Question: I have a div id that holds a background image. The image is 1020px wide which is exactly how big I want the div box to be. I want to center it on the page underneath the header, but I don't want the table or any text within it to be centered. I think that I can create div id/class for the tables and other elements within the div id to align them differently, but I still can't get the div id to center. I've tried the text-align: center property but I'm not having any luck.
This is my CSS:
'''
@charset "utf-8";
/* CSS Document */
body {
background:url(img/background_texture.jpg) no-repeat center center fixed;
background-size: cover;
}
#header {
text-align: center;
padding: 0px;
margin: 0px;
}
#header img {
vertical-align: bottom;
}
#content {
background-image:url(img/ContentBox.png);
background-repeat: no-repeat;
background-position:center;
padding: 0;
margin: 0;
width: 1020px;
}
'''
This is the basic html structure
'''
<!DOCTYPE html>
<html>
<head>
<meta charset="utf-8">
<title>Metra Train Schedule</title>
<link href="styles.css" rel="stylesheet" type="text/css" />
</head>
<body>
<div id="header"><img src="img/Header.jpg" /></div>
<div id="content">
<table>
</table>
<table>
</table>
</div>
</body>
</html>
'''
This is the browser preview, you can see what i'm talking about better here.

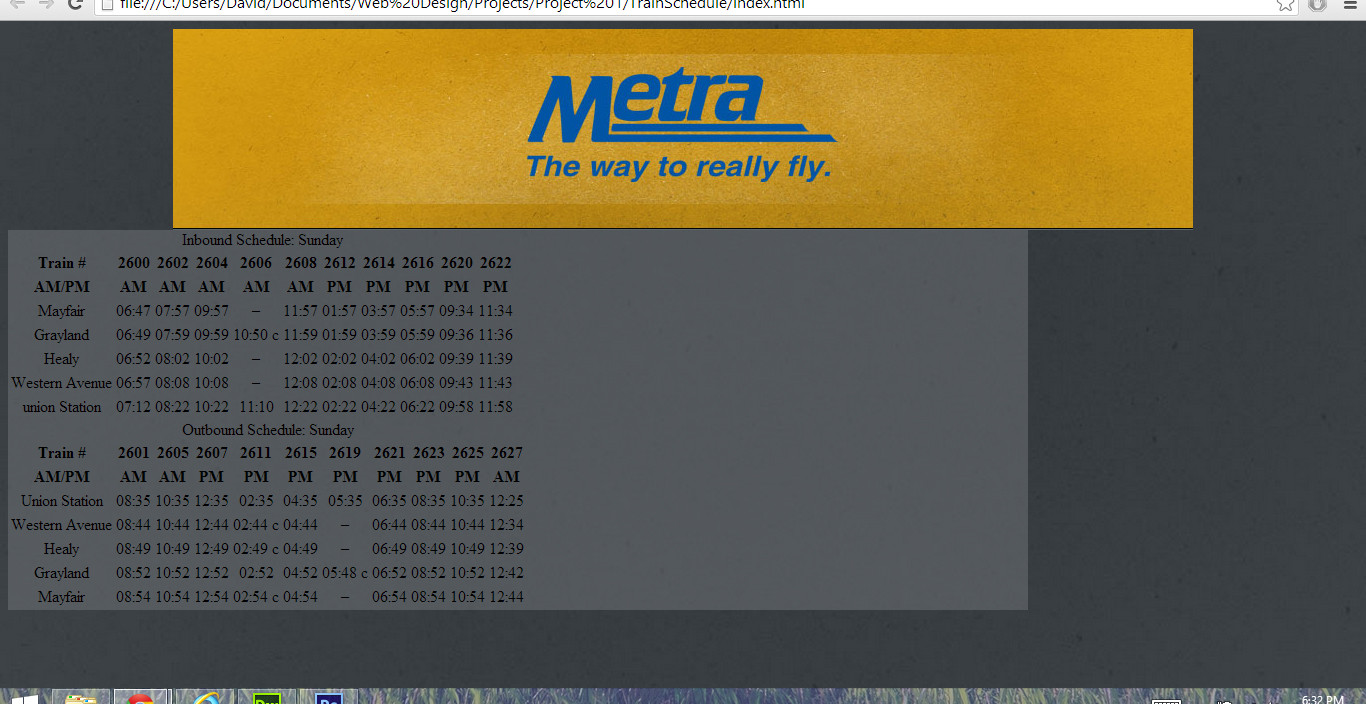
Answer: Margin auto, when used in conjunction with a width that is less than 100% of the screen, will center an element. If you add 'margin: 0 auto;' to the css for the #content, it should do the trick:
'''
#content {
...
margin: 0 auto;
}
'''
More info here: <URL>